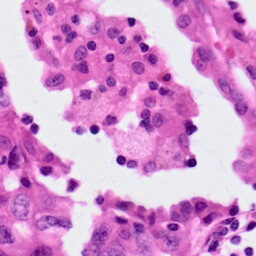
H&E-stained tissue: Lung